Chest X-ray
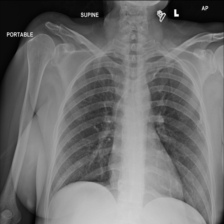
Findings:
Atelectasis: negative
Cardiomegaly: negative
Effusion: negative
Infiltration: positive
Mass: negative
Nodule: negative
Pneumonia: negative
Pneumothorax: negative
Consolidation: negative
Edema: negative
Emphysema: negative
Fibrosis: negative
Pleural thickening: negative
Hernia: negative